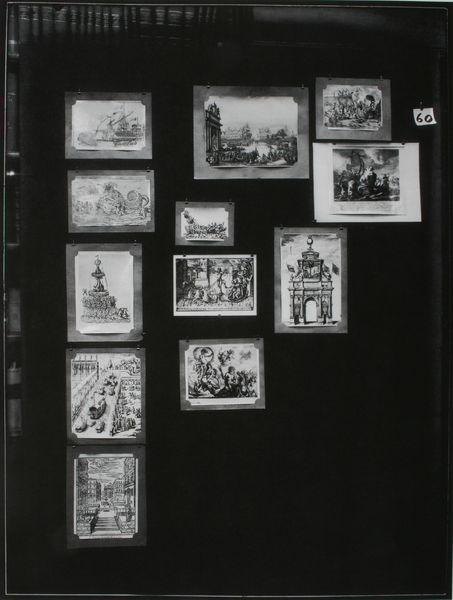
Titel: Der Bilderatlas Mnemosyne - Tafel 60
Künstler: Aby Warburg
Standort: London
Institution: Warburg Institute ©
Schlagwörter: dunkel, bäume, landschaft, stadt, grau, hell, paris, schwarz, strasse, weiss, gebäude, regal, wand, architektur, rahmen, brunnen, turm, bilder, bücher, fotos, bogen, grafik, graphik, klein, platz, inszenierung, auto, figuren, treppe, tafel, karten, stufen, nägel, collage, tor, foto, fotografie, photographie, straßen, hängen, schwarz weiss, rom, photo, senkrecht, ausstellung, portal, hängend, zahl, ziffer, mappe, horizontal, waagerecht, bibliothek, sammlung, städte, skizzen, kupferstich, szenen, fahrzeuge, abbildung, zwölf, anordnung, photografie, zeichnungen, treffe, paneel, dokumentation, ikonographie, bus, atlas, graphiken, illustrationen, fotografien, photos, ikonologie, erinnerungen, album, stecknadeln, schnipsel, warburg, photographien, monumente, aby warburg, aby, bilderatlas, mnemosyne, reproduktionen, architekturabbildung, tafel 60, auro, bilder 12, linearer beginn, rest ohne ordnung, jahrhhundertwende, 12, 60, okarten, sechsig, sreaße, sechzig